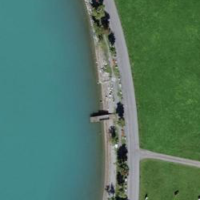
EUNIS habitat code: 25
Species observed at this site:
Anas platyrhynchos